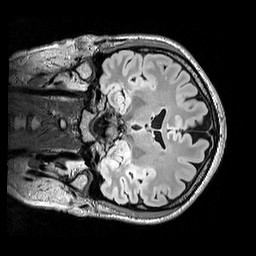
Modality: FLAIR
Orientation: coronal
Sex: male
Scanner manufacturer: siemens
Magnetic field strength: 3 T
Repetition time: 5 s
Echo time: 0.395 s